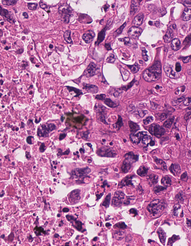
Tumor epithelial tissue: yes
Tumor-associated stroma tissue: no
Normal tissue: no